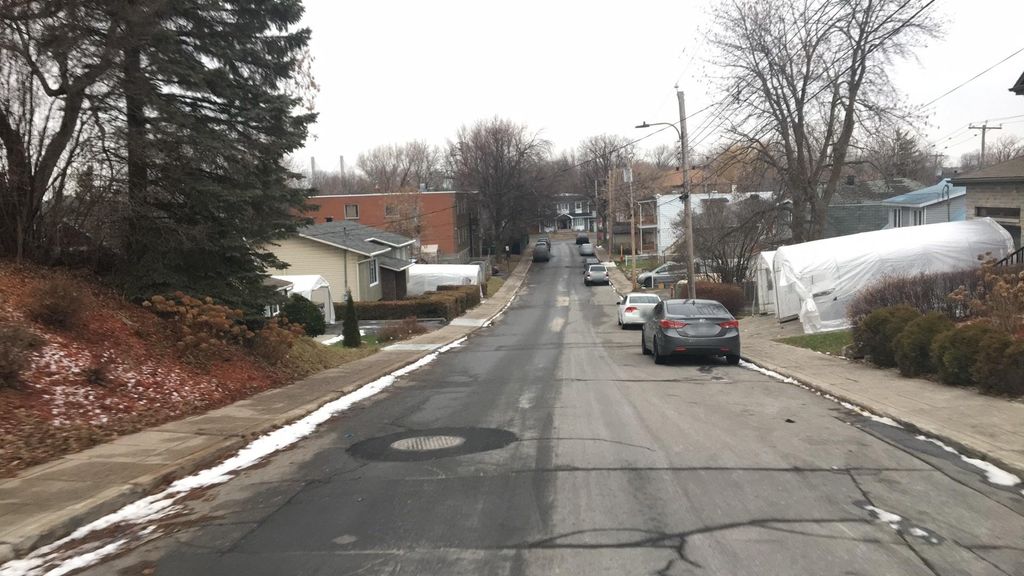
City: montreal